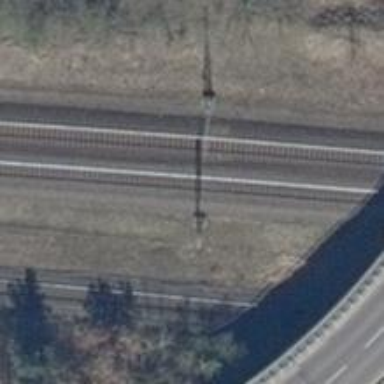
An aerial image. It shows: Milestone along the railway track with catenary mast.